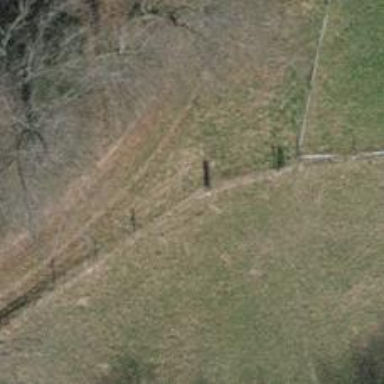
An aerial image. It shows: Fence.